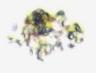
Label: Detritus